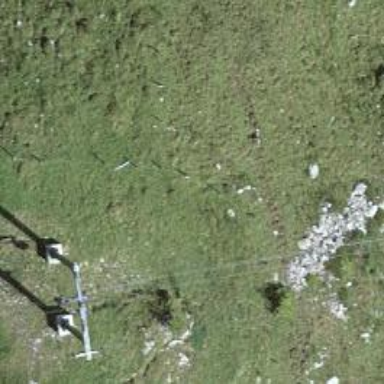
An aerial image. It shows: Pylon used for aerialway.